Question: Following this guide:
<URL>
Where the instructions state "Select Remote Config from the menu to view the Remote Config dashboard."
I don't have that item in the dashboard:

I'm probably missing something obvious, but hey.
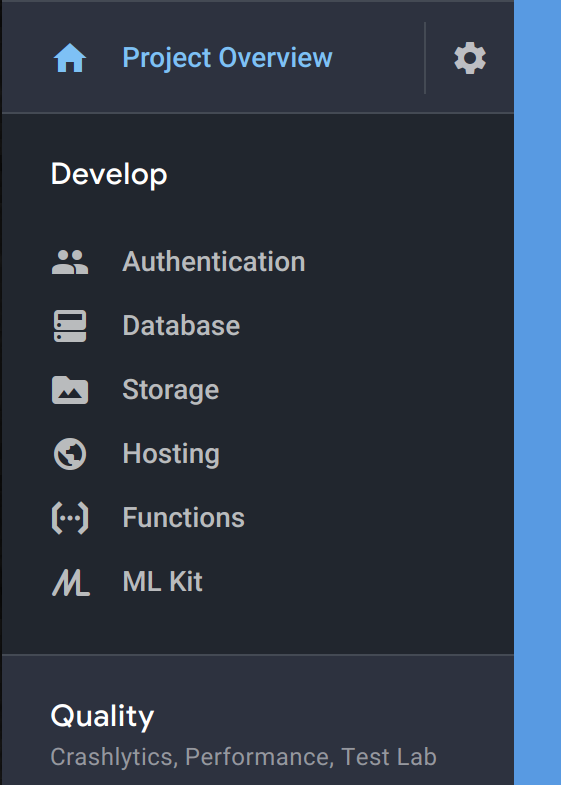
Answer: Expand the "Grow" section of the menu on the left. It's closer to the bottom and you have have to scroll the menu down to see it.